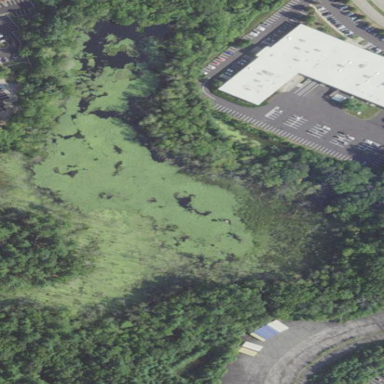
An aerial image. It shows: Marshy wetland area.